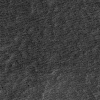
Atmospheric dust classification: not_dusty